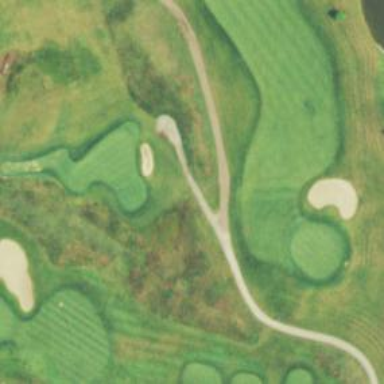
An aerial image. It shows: Well-maintained footway resembling grade1 track. It is path in golf course.